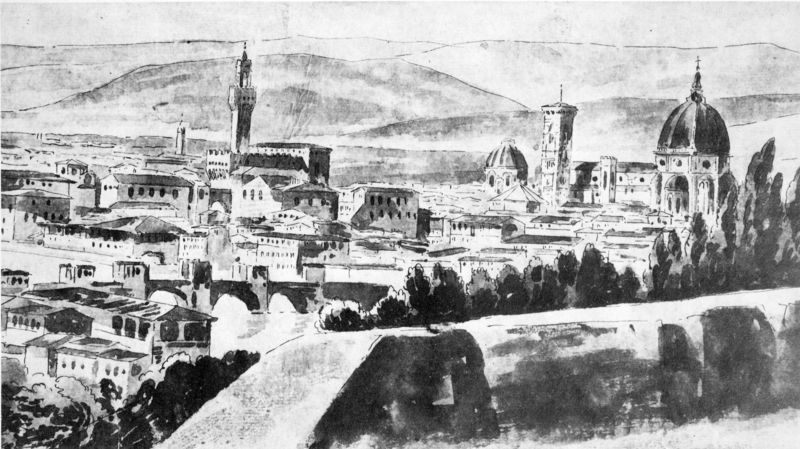
Titel: Ansicht von Florenz (Detail)
Künstler: Carl von Fischer
Standort: München
Institution: Architektursammlung der Technischen Universität
Schlagwörter: baum, berg, himmel, schatten, wasser, weiß, aquarell, bäume, fluss, kirchturm, landschaft, stadt, fenster, grau, licht, schwarz, skizze, zeichnung, ausblick, blick, dach, gebäude, haus, weg, flusslauf, horizont, häuser, hügel, pappel, weite, brücke, büsche, gebüsch, kirche, sträucher, renaissance, tal, anhöhe, turm, garten, zypressen, aussicht, spanien, terrasse, ansicht, bogen, fassaden, italien, ort, perspektive, vedute, berge, gebirge, dorf, dächer, mauer, grafik, graphik, hecke, linien, hügellandschaft, silhouette, kuppel, querformat, kirchen, kirchtürme, stadtansicht, laviert, tusche, loggia, glockenturm, kuppeln, türme, palast, palazzo, dom, festung, schwarz weiss, radierung, bleistift, entwurf, rathaus, arkaden, kathedrale, sicht, hellgrau, siena, florenz, gebierge, brücken, campanile, toskana, garu, federzeichnung, appenin, aquarelle, arno, arnus, baptisterium, bargello, barghello, boboli, brunelleschi, brunellesci, duomo, ebro, fiore, firenze, gesamtansicht, hellgaru, medici, michelangelo, michelangelp, minarett, palazzo vecchio, ponte, ponte vecchio, santa, santa maria, uffici, uffizien, veduta, häsuer, von oben, turin, kuppfel, lavur, stdt, torre, mailand, langschaft, domkuppel, palazzo pubblico, fiesole